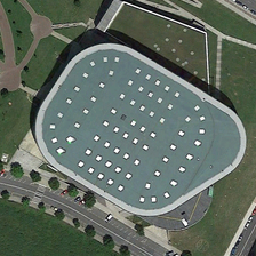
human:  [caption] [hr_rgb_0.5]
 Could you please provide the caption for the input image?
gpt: The center of the round trapezoid and the small white square are on the roof, and the surrounding roads are parked in a row of carriages.

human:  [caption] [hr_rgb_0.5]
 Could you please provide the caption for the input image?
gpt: a quadrilateral center with many white squares on its top is surrounded by lawns and roads .

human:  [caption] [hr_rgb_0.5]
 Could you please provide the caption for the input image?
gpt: a polygon center is next to a freeway .

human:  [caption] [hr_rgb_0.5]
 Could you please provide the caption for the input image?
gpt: The circular trapezoidal center and small white squares on the roof are surrounded by rows of cars parked on the roads.

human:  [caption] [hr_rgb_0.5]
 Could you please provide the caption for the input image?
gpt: a center building surrounded by green meadows is near a road with green trees in two sides .